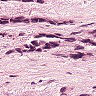
Metastatic tissue present: yes